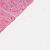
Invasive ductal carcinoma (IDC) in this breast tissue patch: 1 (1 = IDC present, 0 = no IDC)